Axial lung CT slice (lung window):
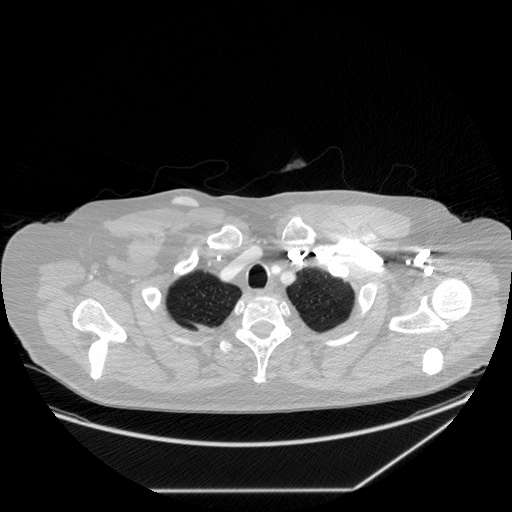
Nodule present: no